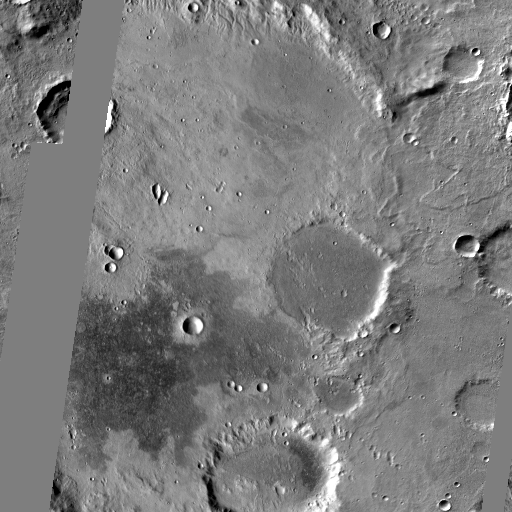
Crater classes present: Background, Other, Buried, Secondary